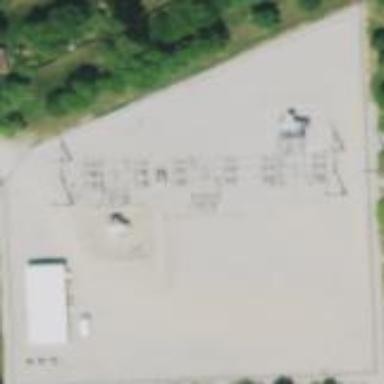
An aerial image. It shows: Power substation.